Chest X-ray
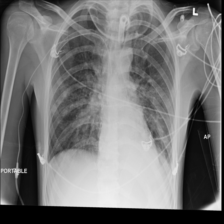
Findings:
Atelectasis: negative
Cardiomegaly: negative
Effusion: negative
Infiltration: positive
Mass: negative
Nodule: positive
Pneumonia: negative
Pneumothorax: negative
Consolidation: negative
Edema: negative
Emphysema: negative
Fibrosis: negative
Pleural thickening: negative
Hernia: negative